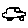
Label: car